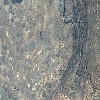
Label: land